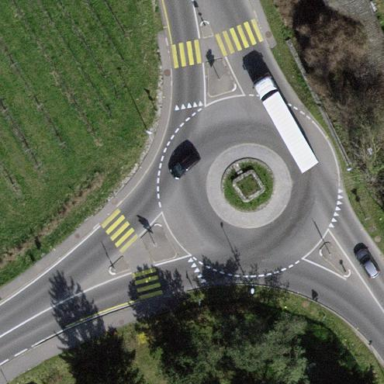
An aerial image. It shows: Secondary road around roundabout.